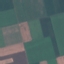
Label: AnnualCrop